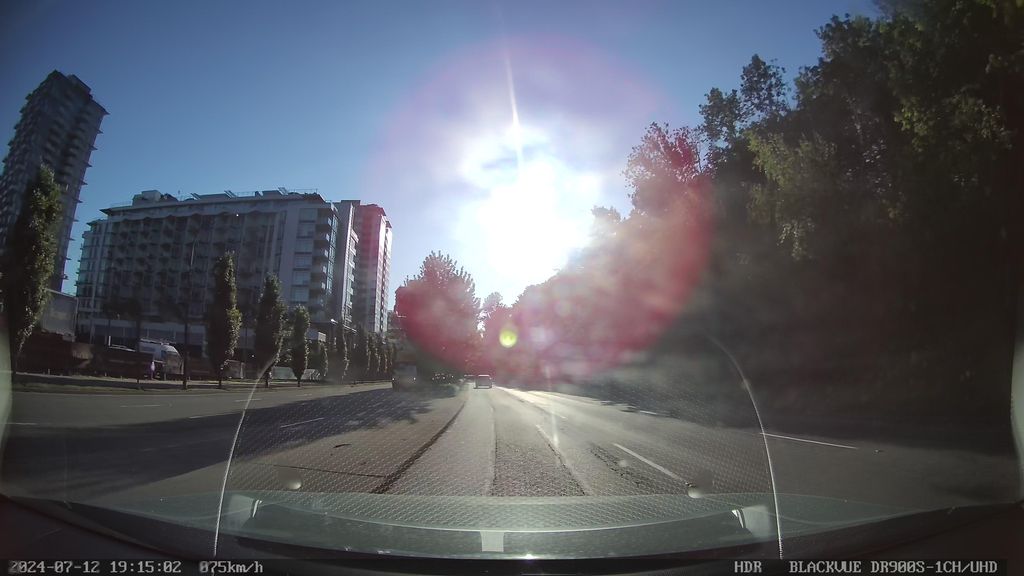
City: vancouver